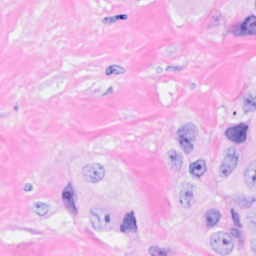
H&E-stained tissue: Breast